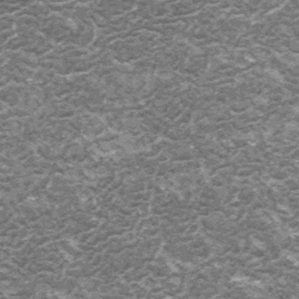
Label: frost